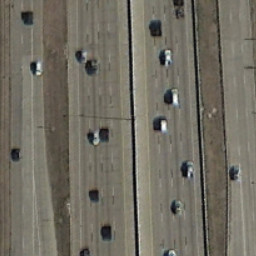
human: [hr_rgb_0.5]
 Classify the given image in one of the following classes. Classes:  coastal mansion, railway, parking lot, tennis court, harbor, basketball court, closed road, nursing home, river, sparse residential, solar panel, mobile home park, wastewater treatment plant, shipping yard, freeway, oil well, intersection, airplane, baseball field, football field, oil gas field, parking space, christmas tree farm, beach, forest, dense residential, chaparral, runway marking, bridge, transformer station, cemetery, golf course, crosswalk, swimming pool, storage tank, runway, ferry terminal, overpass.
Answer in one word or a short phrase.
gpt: freeway